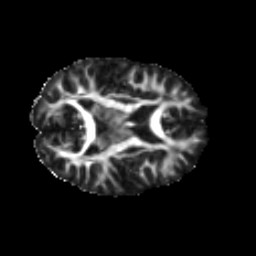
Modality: FA
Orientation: axial
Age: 22
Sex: female
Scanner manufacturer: ge
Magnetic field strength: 3 T
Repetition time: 7.8 s
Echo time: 0.0606 s